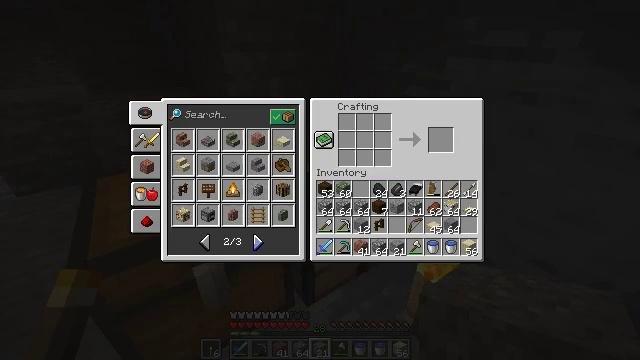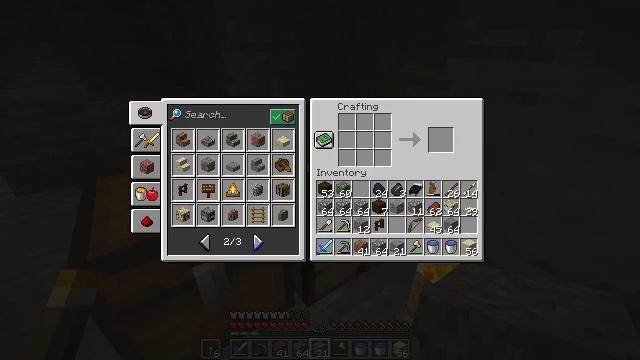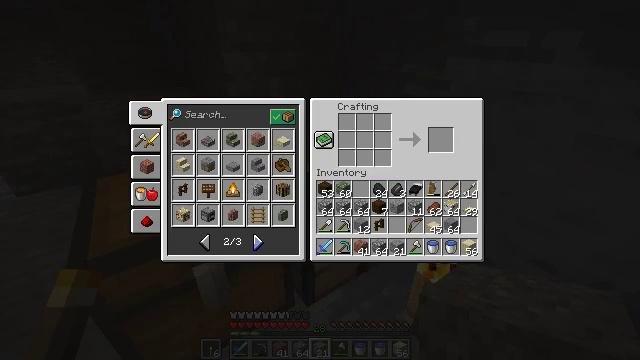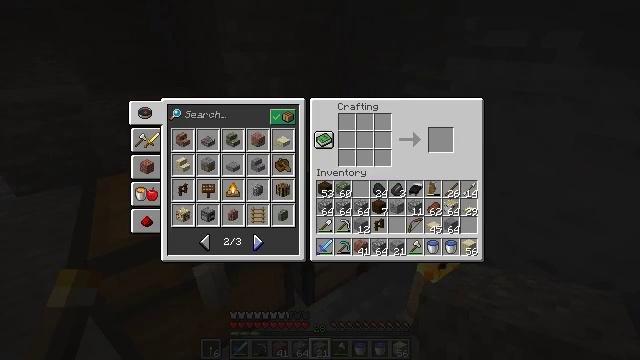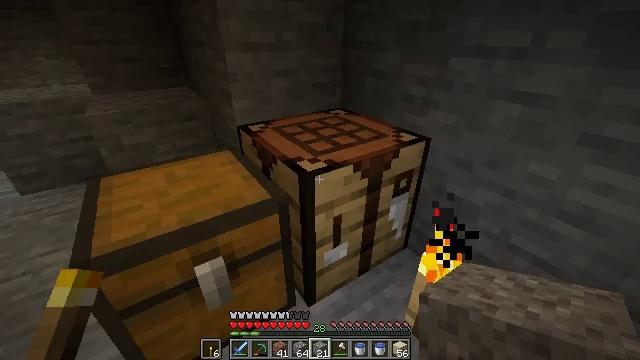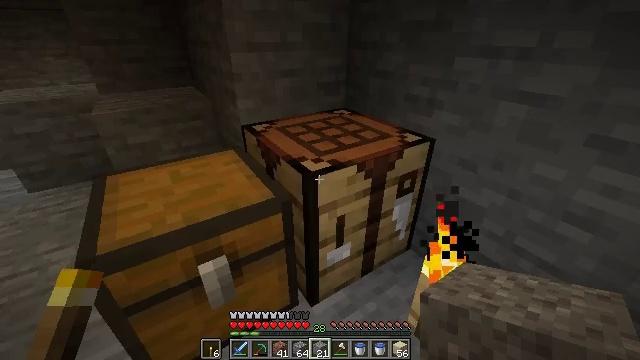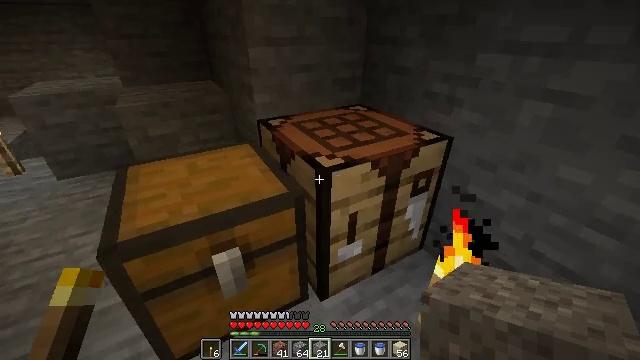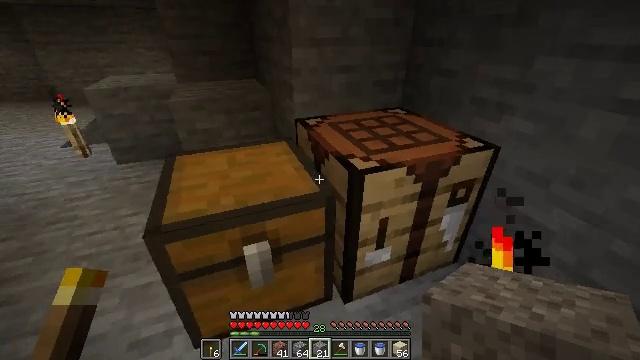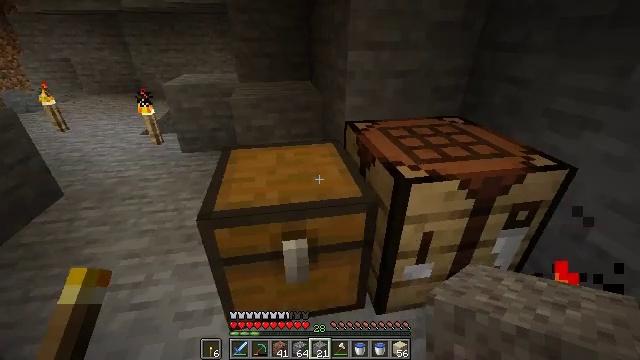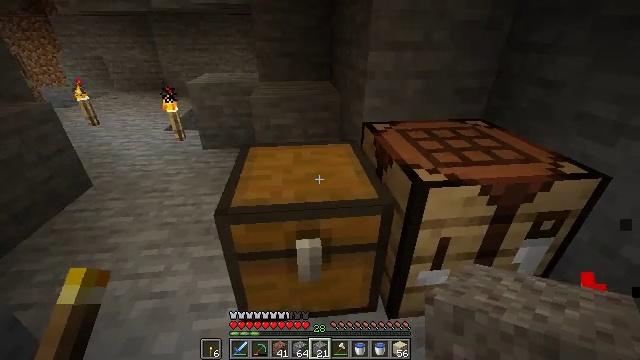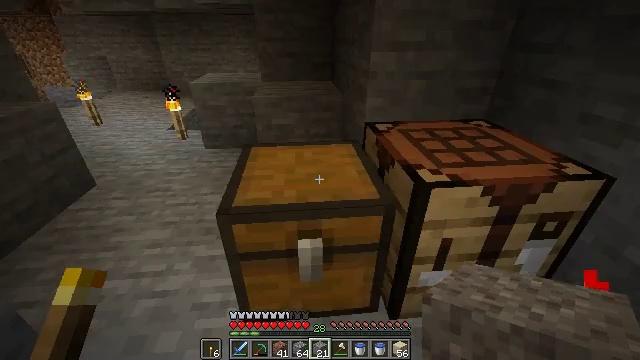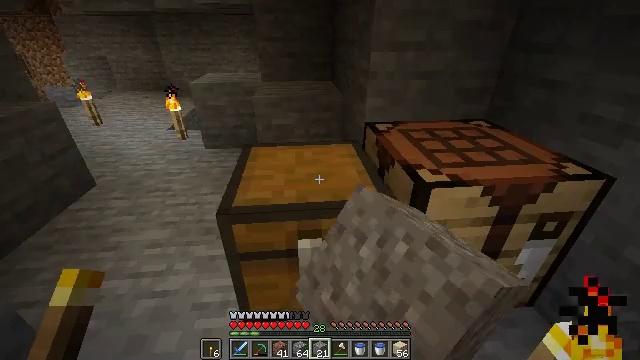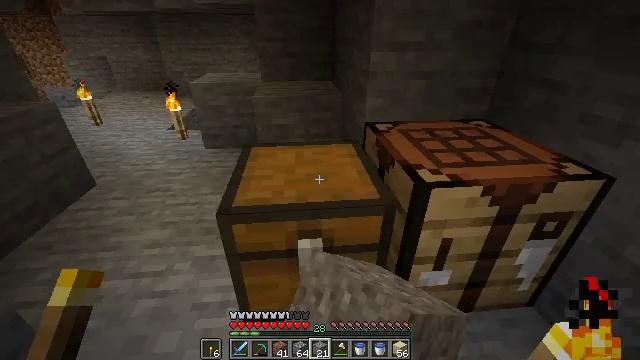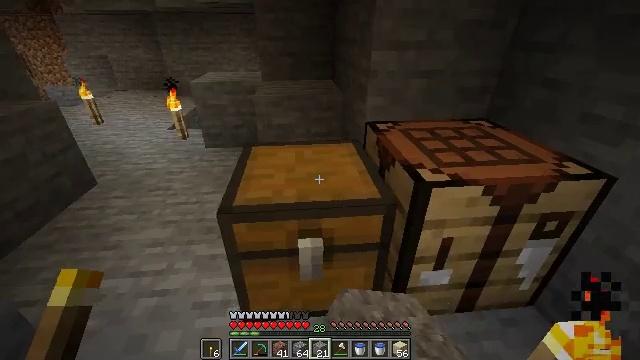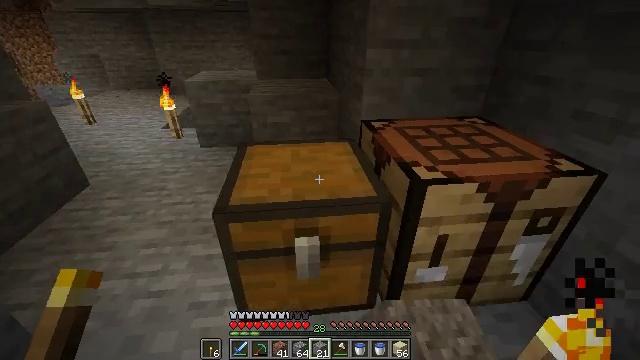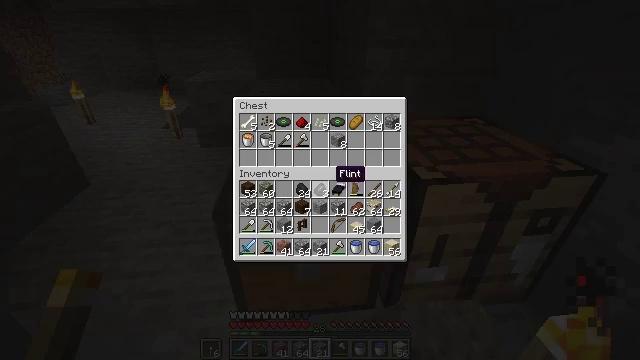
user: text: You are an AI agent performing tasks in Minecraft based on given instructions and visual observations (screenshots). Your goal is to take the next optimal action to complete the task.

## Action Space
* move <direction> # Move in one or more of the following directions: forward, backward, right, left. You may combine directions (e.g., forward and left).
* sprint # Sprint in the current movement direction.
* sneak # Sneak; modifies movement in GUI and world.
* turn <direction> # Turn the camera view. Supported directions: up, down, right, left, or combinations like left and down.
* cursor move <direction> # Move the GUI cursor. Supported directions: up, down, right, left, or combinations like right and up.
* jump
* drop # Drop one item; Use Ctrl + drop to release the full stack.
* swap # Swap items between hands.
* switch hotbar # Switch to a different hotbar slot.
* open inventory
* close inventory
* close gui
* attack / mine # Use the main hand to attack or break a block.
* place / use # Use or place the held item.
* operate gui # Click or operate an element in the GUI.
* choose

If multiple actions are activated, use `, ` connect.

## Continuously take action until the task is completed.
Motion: motion action
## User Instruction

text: Create a dark oak sign with dark oak planks.
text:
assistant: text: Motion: attack / mine
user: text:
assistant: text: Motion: no_op
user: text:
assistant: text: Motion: no_op
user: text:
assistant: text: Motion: no_op
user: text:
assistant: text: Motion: no_op
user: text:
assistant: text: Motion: turn left
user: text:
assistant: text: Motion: turn left
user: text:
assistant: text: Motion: turn left
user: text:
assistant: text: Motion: turn left
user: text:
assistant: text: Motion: use / place
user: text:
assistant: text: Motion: use / place
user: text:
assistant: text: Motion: use / place
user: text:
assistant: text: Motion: no_op
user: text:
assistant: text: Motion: turn right
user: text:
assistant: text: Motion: turn right
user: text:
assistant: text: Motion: no_op
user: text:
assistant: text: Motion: no_op
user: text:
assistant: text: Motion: no_op
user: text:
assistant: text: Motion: no_op
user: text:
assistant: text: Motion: no_op
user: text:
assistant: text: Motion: no_op
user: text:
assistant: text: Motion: turn right
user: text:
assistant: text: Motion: turn right
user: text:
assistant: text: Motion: turn right and up
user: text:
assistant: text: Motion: turn right and up
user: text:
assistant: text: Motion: use / place
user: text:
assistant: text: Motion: use / place
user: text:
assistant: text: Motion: use / place
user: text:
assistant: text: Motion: no_op
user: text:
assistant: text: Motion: no_op